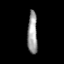
Tissue: skin
Cell type: Others
Senescence score: 0.8312
Nuclear area (px): 408
Mean DAPI intensity: 154.926